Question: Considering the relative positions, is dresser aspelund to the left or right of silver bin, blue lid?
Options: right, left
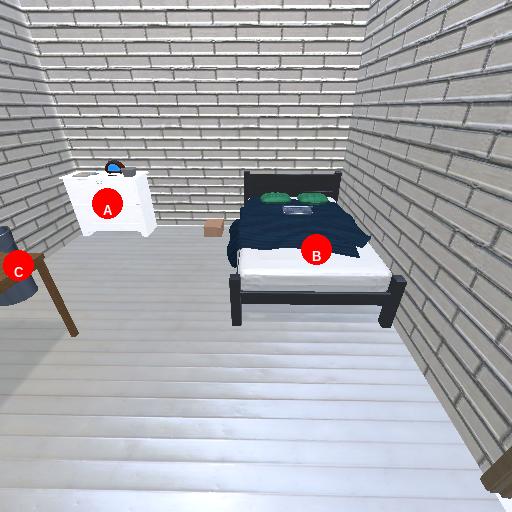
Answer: right